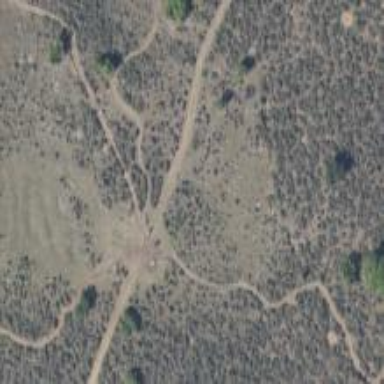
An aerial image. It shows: Path.